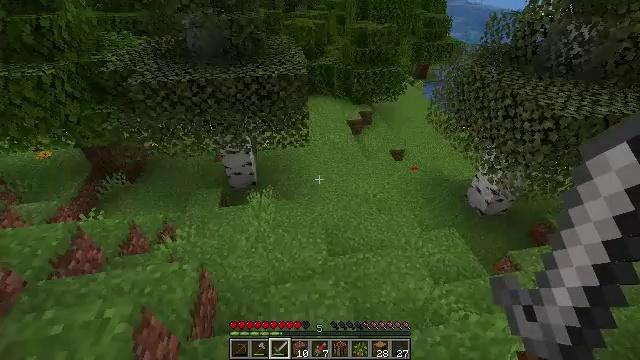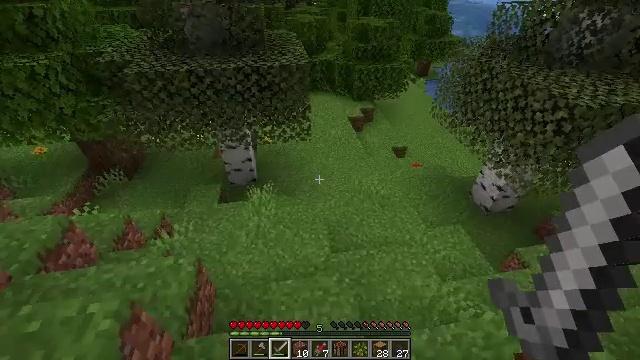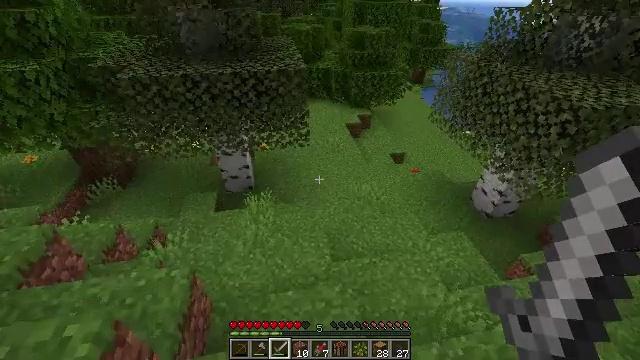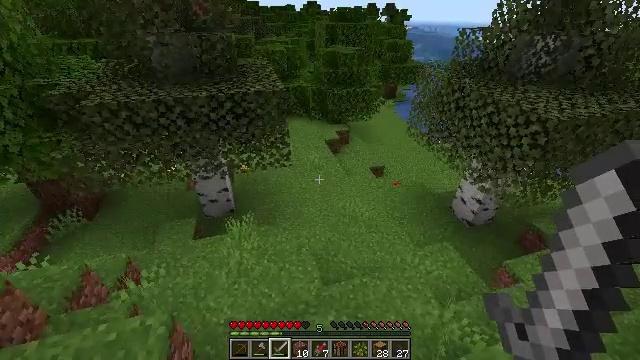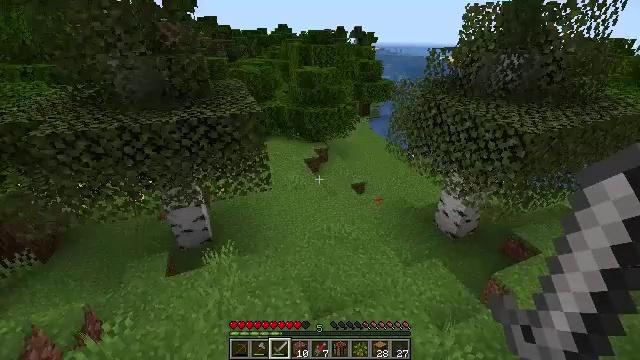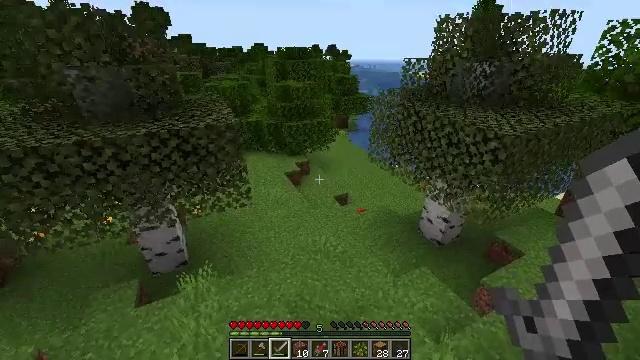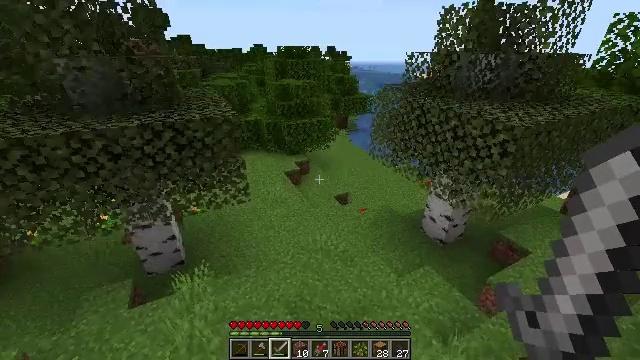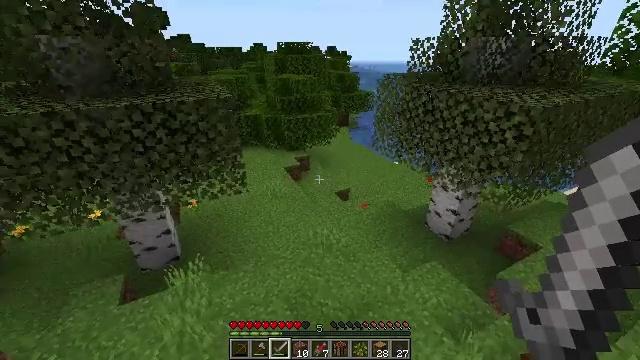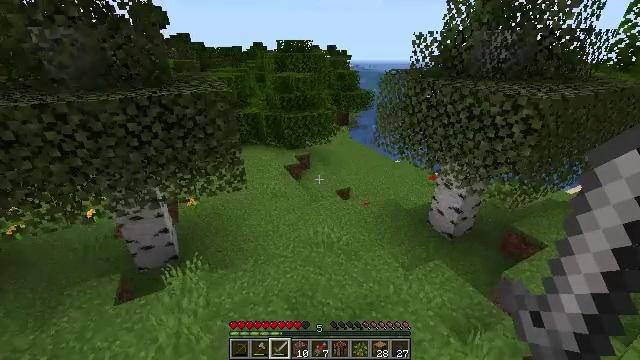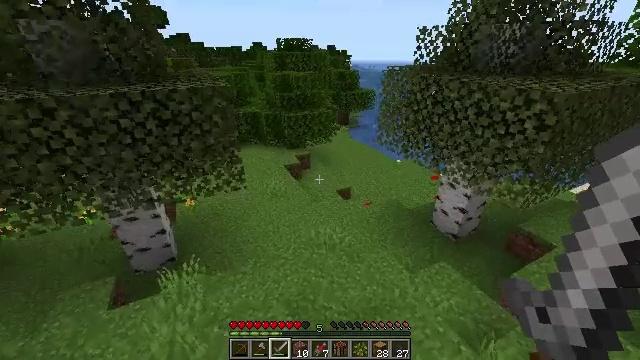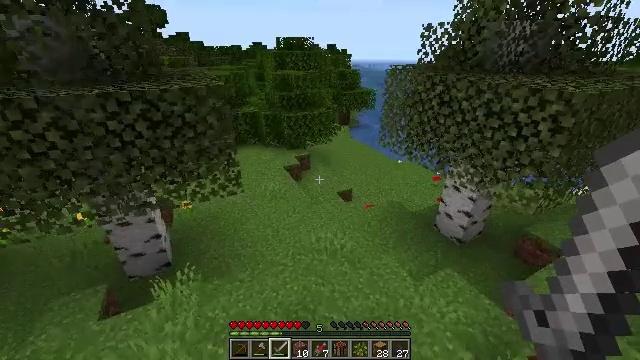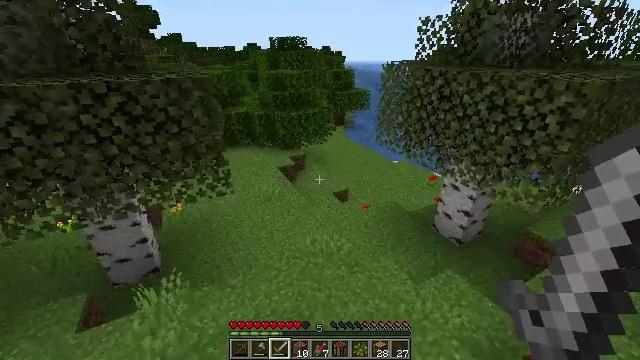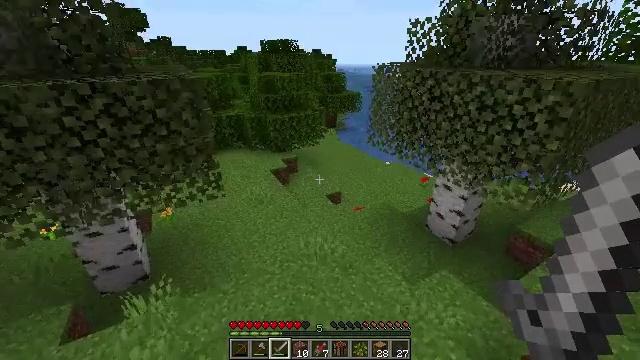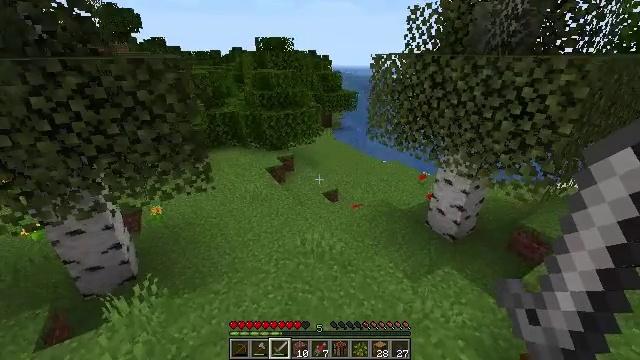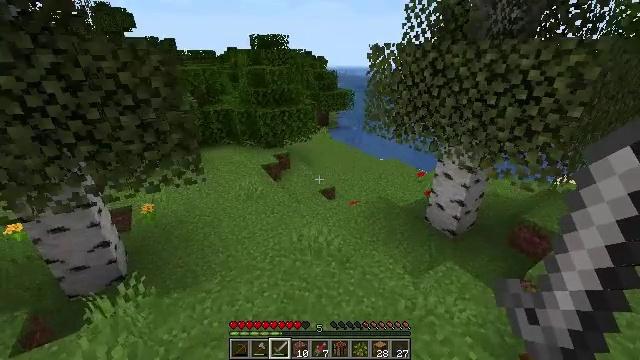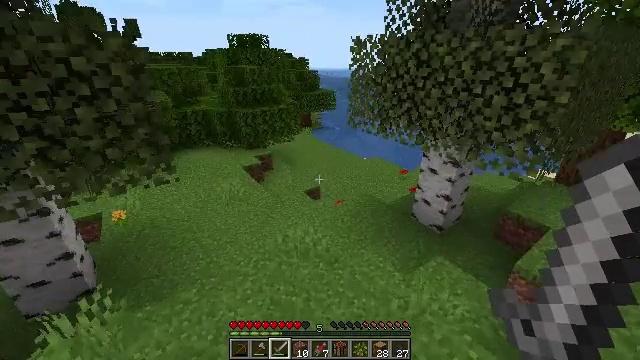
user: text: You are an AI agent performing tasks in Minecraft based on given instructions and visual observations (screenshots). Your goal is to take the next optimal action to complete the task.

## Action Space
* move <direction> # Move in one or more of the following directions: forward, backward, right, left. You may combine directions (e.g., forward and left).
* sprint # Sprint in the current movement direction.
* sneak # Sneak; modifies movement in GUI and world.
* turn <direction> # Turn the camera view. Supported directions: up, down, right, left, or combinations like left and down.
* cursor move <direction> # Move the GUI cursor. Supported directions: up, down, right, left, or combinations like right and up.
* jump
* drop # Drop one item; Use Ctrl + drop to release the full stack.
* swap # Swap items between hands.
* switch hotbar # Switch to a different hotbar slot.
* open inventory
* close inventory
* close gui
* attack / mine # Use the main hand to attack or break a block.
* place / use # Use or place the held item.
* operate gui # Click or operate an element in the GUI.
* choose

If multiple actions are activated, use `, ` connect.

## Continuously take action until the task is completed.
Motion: motion action
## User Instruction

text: Gather poppy from the ground.
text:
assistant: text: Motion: move forward
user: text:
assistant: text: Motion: move forward, turn up
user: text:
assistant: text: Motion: move forward, turn right and up
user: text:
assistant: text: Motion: move forward, turn right and up
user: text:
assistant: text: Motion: move forward, turn right and up
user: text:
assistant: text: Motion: move forward
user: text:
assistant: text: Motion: move forward
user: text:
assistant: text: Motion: move forward
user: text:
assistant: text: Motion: move forward
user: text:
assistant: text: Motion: move forward
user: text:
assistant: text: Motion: move forward, turn right
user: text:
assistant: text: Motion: move forward, turn right
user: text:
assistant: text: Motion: move forward
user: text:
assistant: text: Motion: move forward
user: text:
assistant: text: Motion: move forward, turn right
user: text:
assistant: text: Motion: move forward, turn right
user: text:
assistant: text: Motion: move forward, turn right
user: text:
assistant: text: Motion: move forward
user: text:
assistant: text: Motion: move forward, turn right
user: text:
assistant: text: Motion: move forward, turn right
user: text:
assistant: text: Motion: move forward
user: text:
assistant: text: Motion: move forward
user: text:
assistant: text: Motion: move forward
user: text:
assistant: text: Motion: move forward
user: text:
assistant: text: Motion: move forward
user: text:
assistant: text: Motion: move forward
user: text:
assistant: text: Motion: move forward
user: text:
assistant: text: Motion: move forward
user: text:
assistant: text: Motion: move forward
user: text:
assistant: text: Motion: move forward